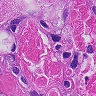
Metastatic tissue present: yes